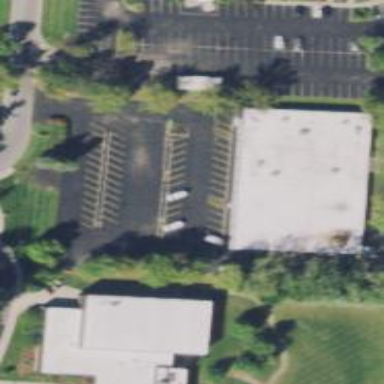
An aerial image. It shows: Parking area with surface.